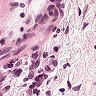
Metastatic tissue present: no